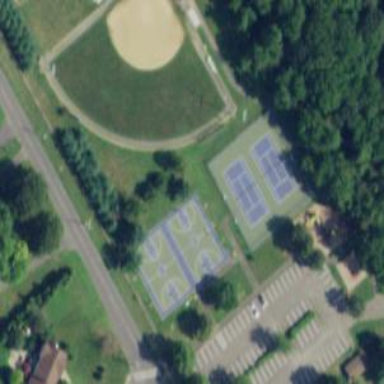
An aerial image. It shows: Basketball court in the leisure land pitch.